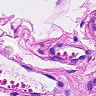
Metastatic tissue present: no